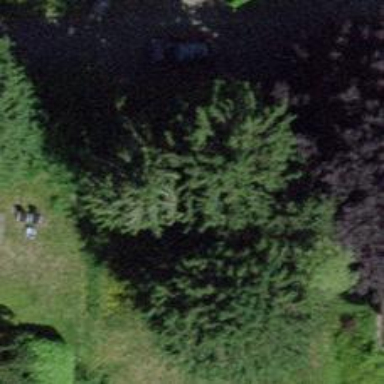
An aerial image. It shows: Beautiful tree in nature.